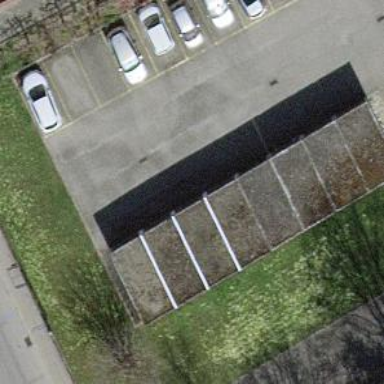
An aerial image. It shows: Group of garages.